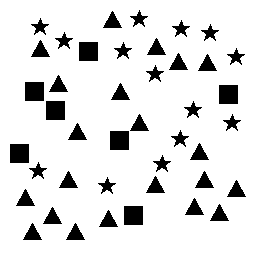
Squares: 7
Triangles: 21
Stars: 14
Total shapes: 42